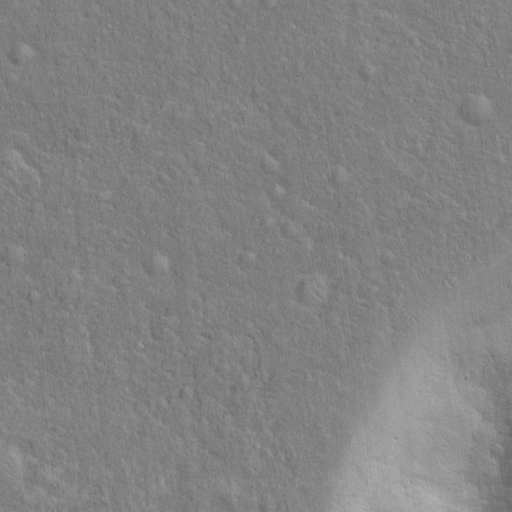
Objects detected: cone